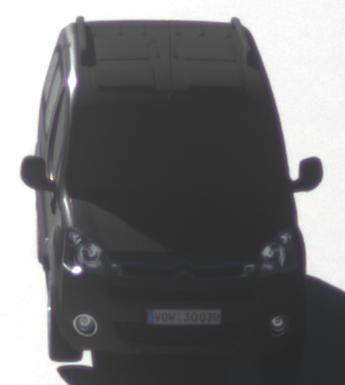
Make: Citroen
Model: Berlingo Kombi VTi 120
Detailed model: Berlingo (II) Kombi
Model produced from: 2009/12
Model produced until: 2012/03
Doors: 5
Color: black
Road condition: dry road
Daytime: morning or afternoon
Contrast: high contrast